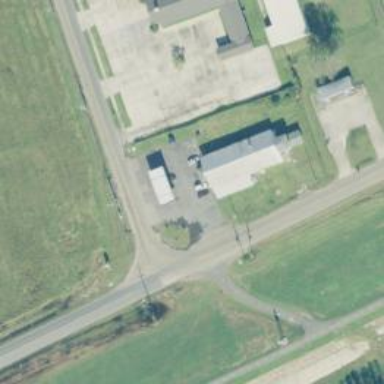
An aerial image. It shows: Post office.